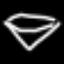
Label: diamond